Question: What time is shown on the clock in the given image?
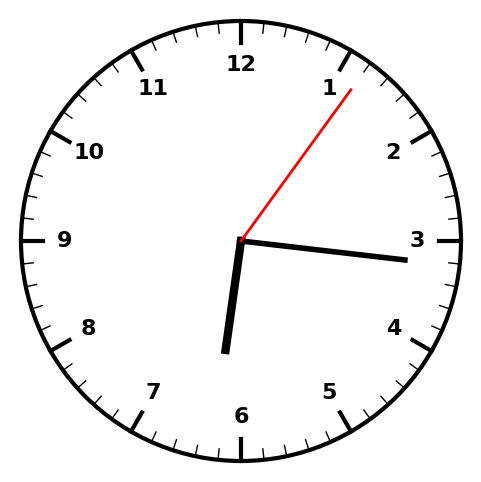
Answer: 06:16:06